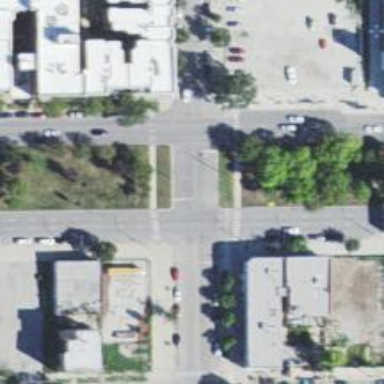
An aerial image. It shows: Footway that serves as traffic island.